This continuous-wavelet-transform scalogram was computed from a bearing vibration snapshot. Diagnose the bearing from this image, choosing from: normal, inner_race, outer_race, ball.
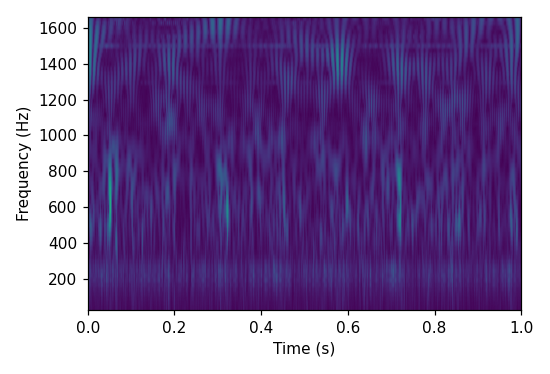
Answer: normal